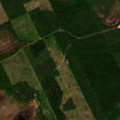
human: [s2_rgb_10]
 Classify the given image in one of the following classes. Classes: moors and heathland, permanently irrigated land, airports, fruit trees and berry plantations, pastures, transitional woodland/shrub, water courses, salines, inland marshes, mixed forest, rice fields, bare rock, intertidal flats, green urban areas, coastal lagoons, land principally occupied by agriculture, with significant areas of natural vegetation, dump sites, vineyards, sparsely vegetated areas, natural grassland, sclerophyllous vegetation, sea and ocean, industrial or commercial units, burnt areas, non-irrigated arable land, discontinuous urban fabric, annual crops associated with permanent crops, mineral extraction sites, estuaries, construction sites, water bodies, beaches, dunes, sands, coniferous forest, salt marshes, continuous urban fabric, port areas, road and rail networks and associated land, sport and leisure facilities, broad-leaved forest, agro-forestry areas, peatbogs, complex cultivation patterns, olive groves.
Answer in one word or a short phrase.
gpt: mixed forest, transitional woodland/shrub, peatbogs